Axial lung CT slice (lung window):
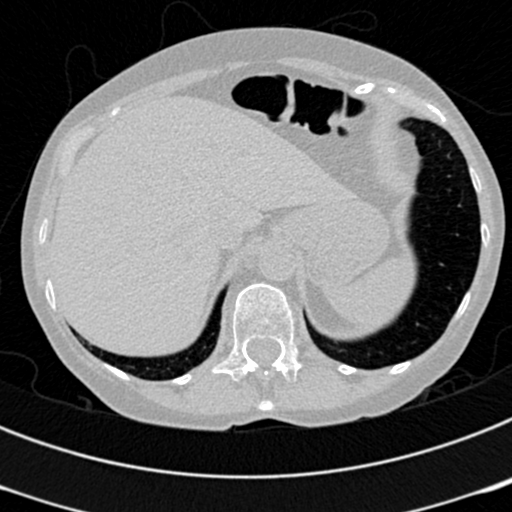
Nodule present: no